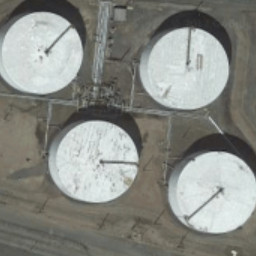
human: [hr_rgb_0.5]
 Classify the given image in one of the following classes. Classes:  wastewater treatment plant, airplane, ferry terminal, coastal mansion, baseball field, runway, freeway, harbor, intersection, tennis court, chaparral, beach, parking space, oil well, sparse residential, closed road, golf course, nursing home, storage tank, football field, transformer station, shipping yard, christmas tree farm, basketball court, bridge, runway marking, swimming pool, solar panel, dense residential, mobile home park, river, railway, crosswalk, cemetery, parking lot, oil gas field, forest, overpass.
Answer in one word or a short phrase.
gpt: storage tank